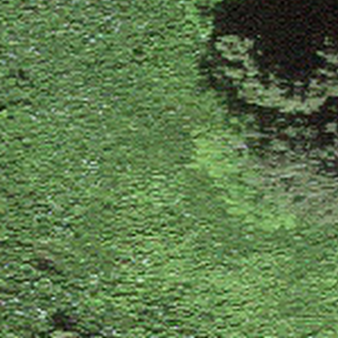
Label: other